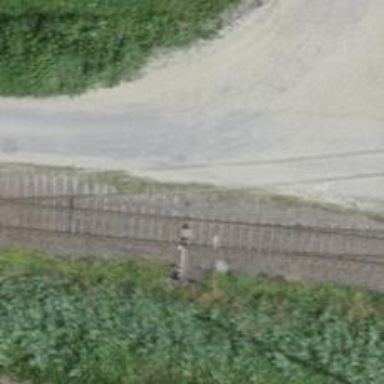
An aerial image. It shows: Railway switch.